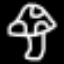
Label: mushroom